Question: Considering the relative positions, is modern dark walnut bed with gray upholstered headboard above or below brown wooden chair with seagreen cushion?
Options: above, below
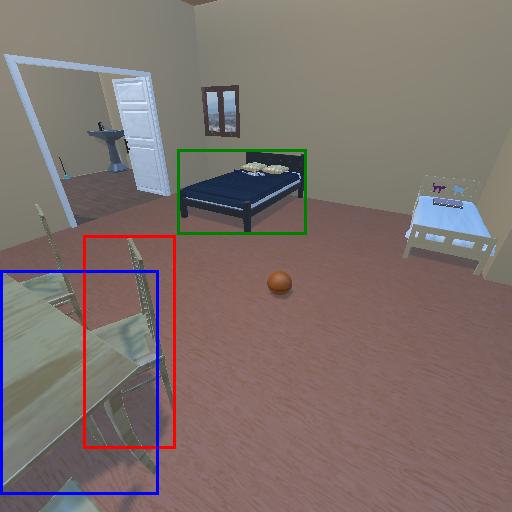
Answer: above